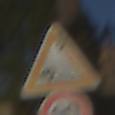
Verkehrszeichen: SplittSchotter
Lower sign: Geschwindigkeit80
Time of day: MorningAfternoon
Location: Outdoor (Suburban)
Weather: Clear
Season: NotSpecified
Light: Natural